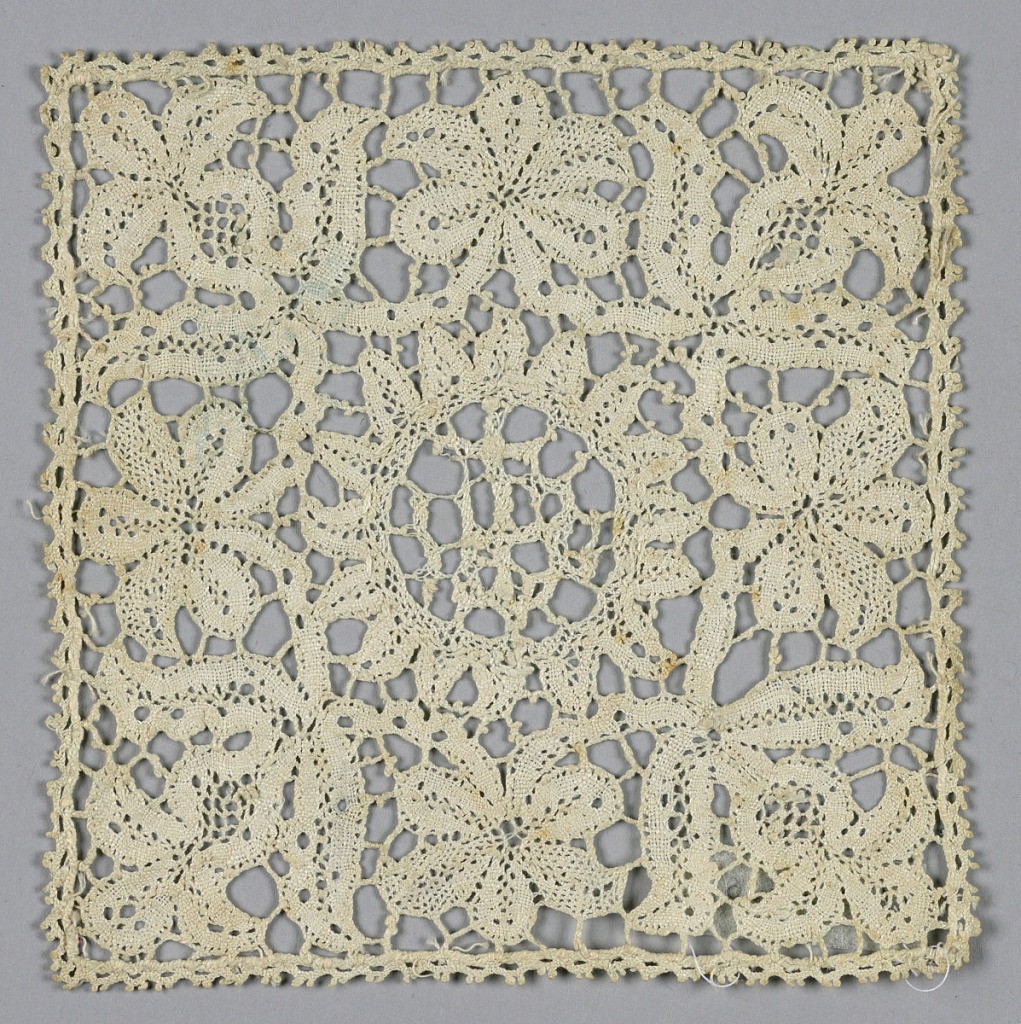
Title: Square
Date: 18th century
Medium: linen Technique: bobbin made continuous tape with bars added
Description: Small square with blossoms surrounding a central circle.